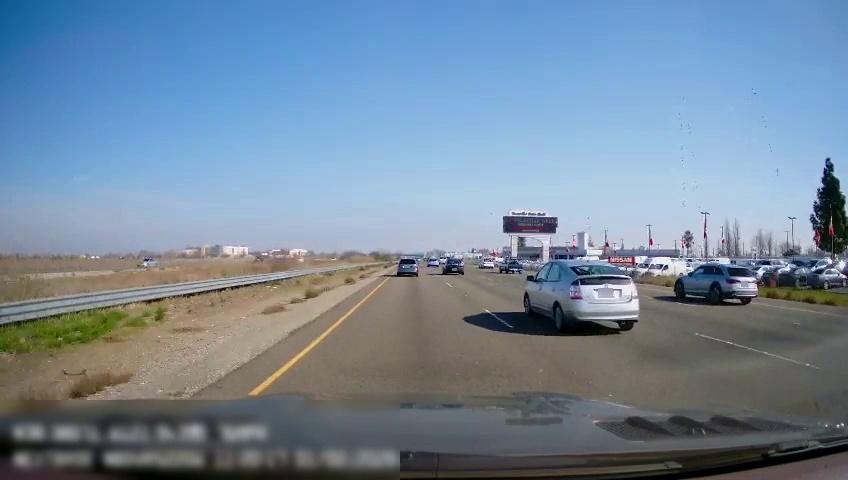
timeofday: Day
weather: Sunny
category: Drivable Space
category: Vehicles | Car
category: Vehicles | Car
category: Vehicles | Car
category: Vehicles | Car
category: Vehicles | Car
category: Vehicles | Car
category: Vehicles | Truck
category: Vehicles | Car
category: Lanes | Current Lane
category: Lanes | Current Lane
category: Lanes | Alternate Lane
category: Lanes | Alternate Lane
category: Lanes | Alternate Lane